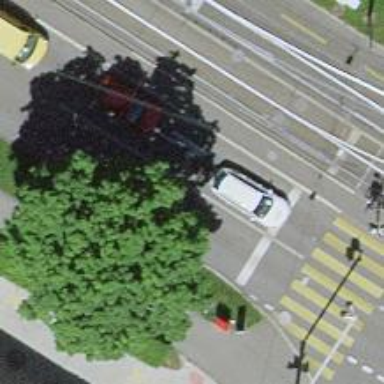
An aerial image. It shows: Bus stop with designated public transport stop position.